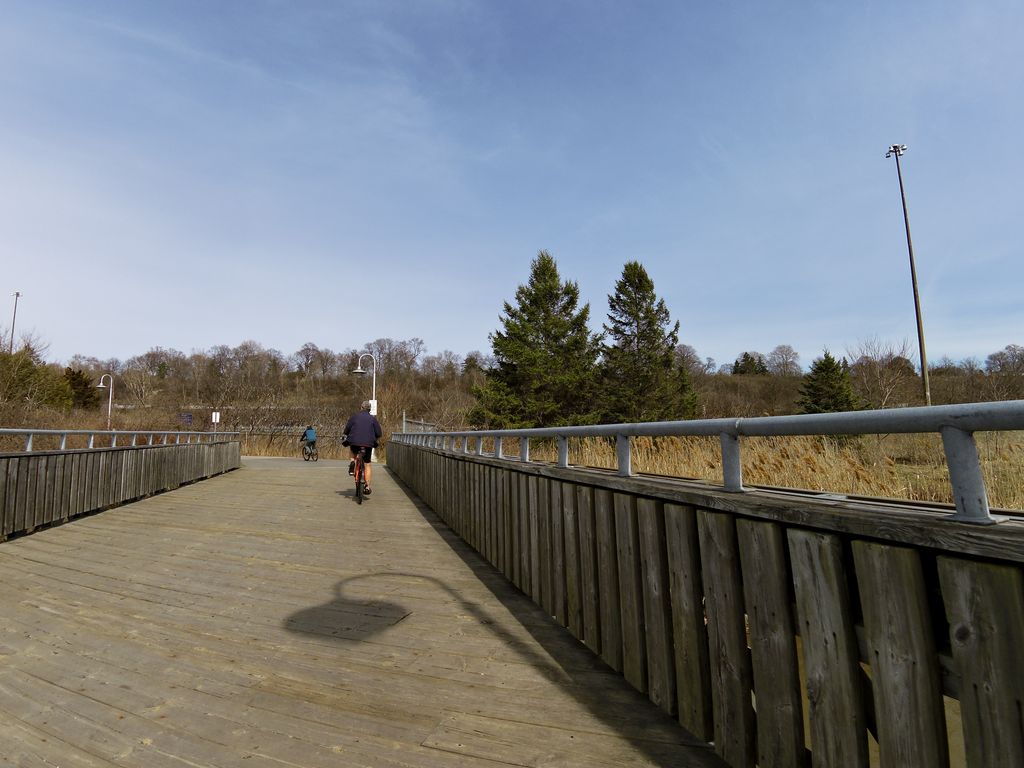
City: hamilton